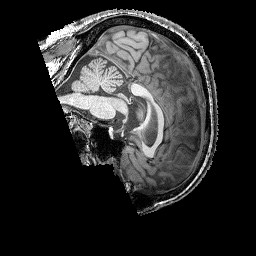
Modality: T1w
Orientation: sagittal
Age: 60
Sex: male
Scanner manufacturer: siemens
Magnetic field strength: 3 T
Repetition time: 2.25 s
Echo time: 0.00411 s